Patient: sex M, age 51
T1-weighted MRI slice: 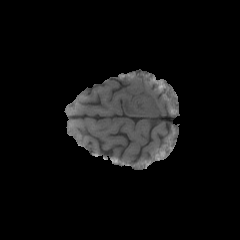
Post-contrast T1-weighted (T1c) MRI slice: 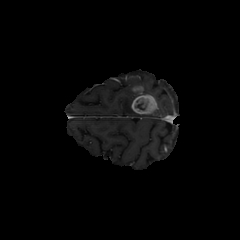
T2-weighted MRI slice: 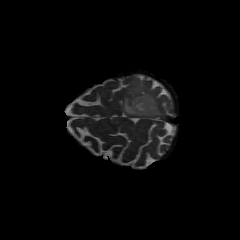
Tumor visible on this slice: yes
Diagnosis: Glioblastoma, IDH-wildtype
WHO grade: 4